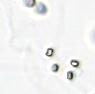
Label: Phaeocystis